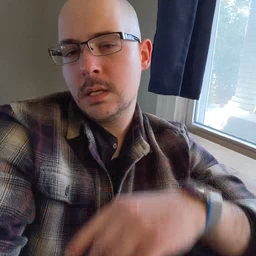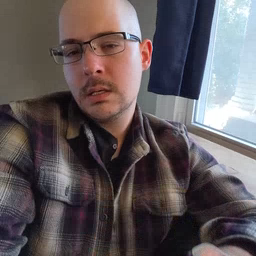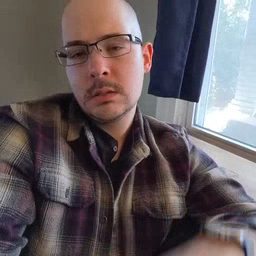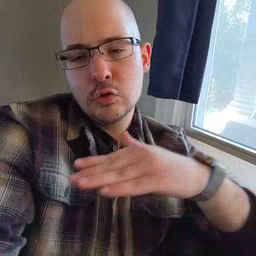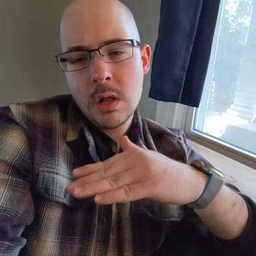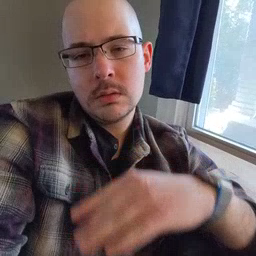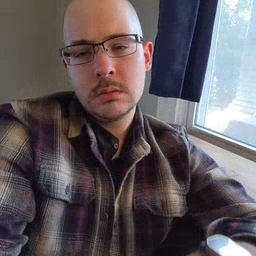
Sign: child